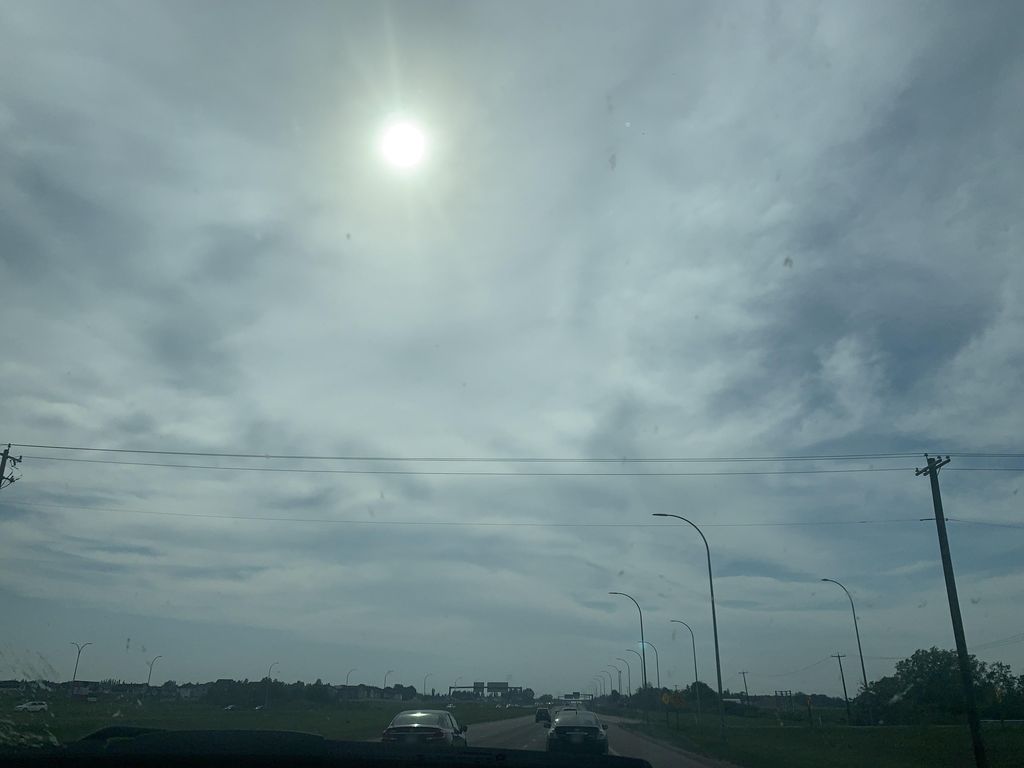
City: edmonton